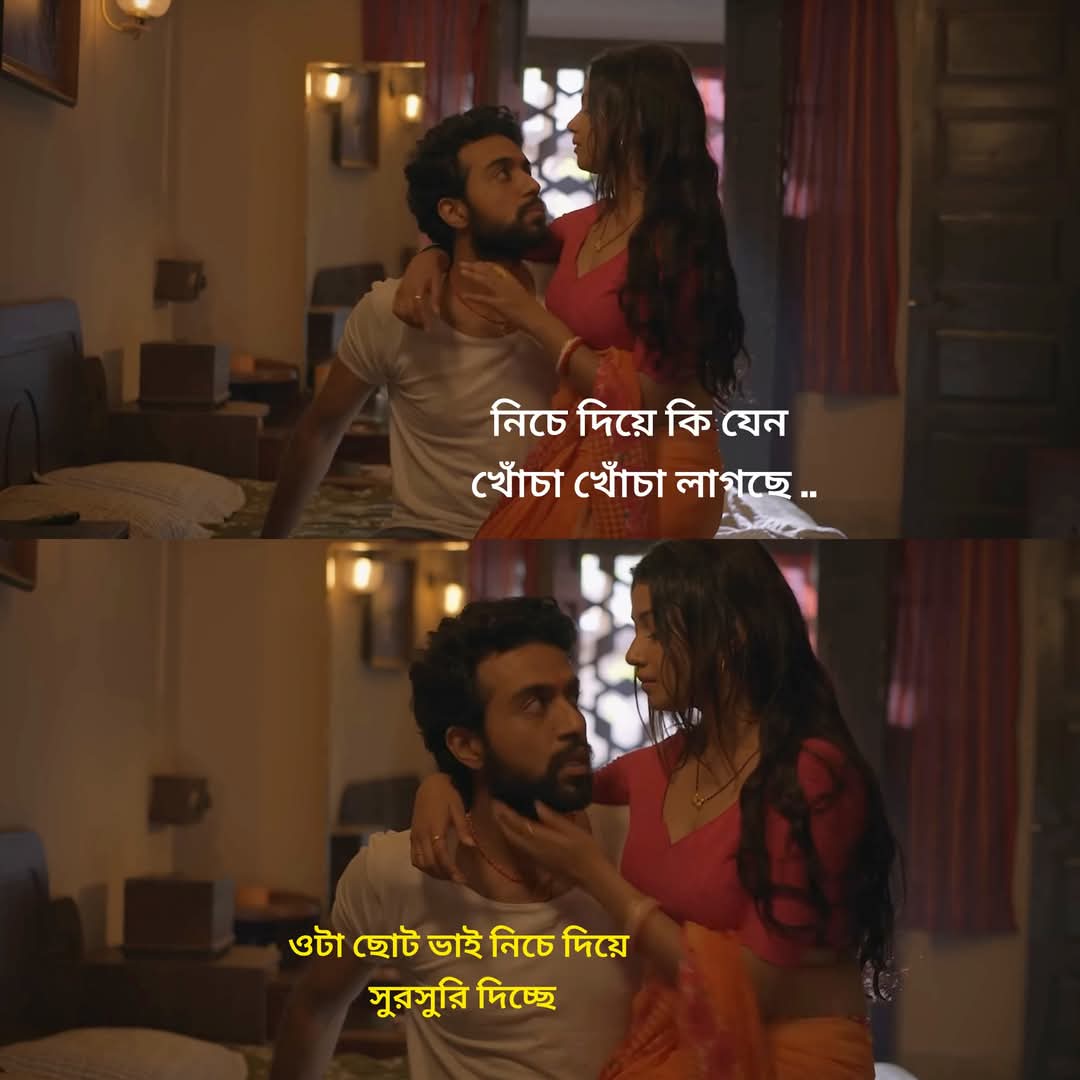
Text: নিচে দিয়ে কি যেন খোঁচা খোঁচা লাগছে..
ওটা ছোট ভাই নিচে দিয়ে সুরসুরি দিচ্ছে
Label: Non Hate